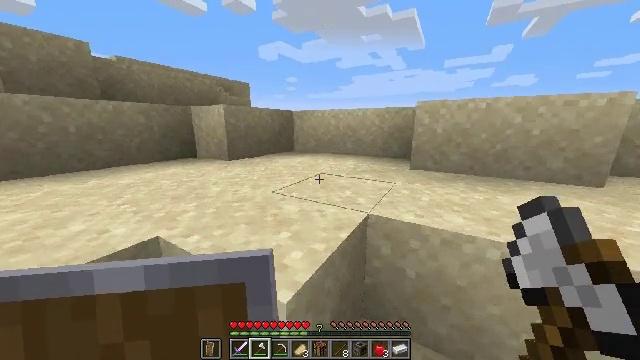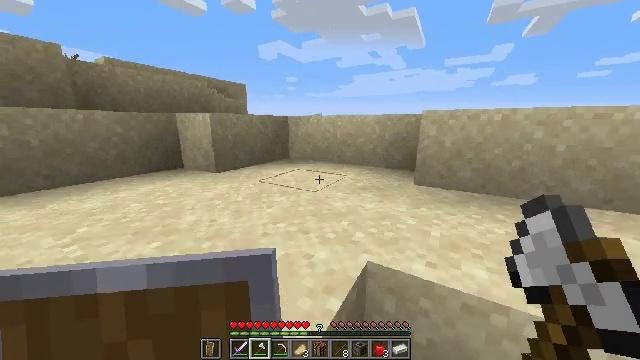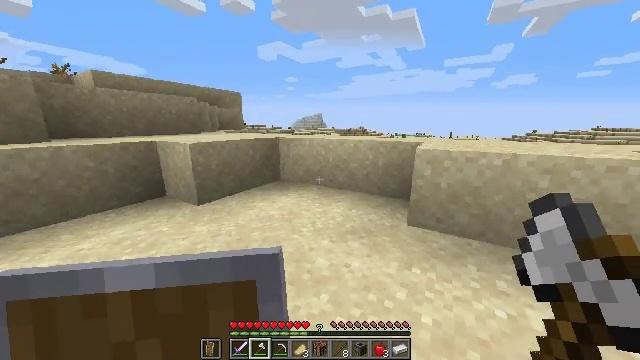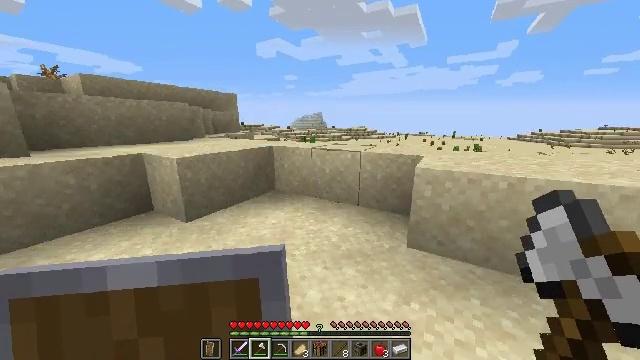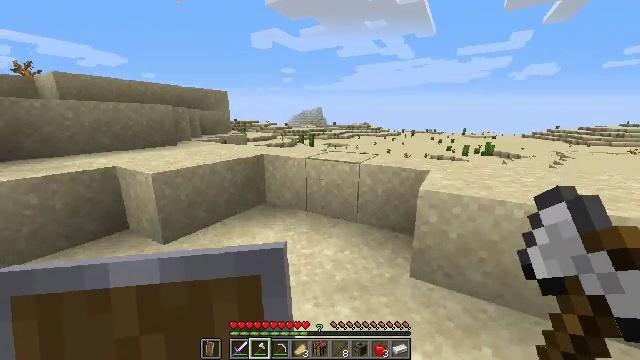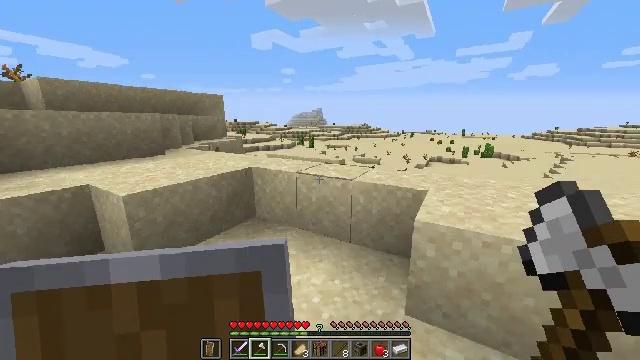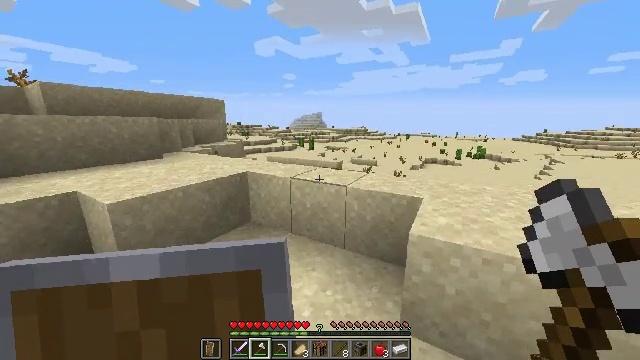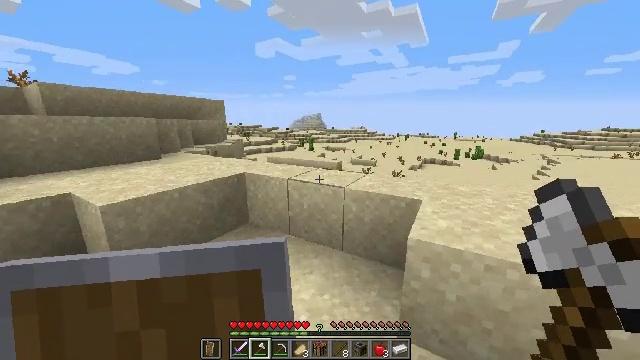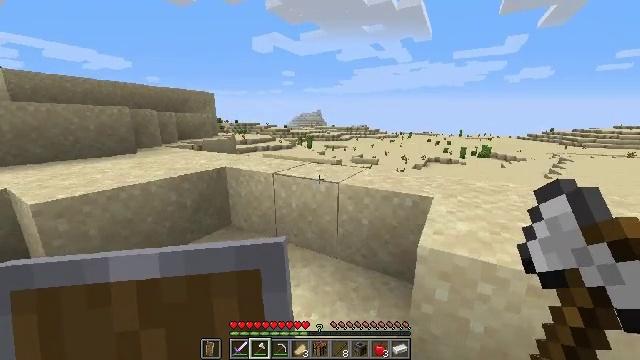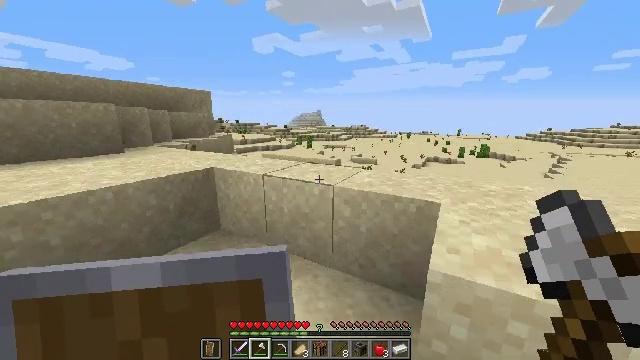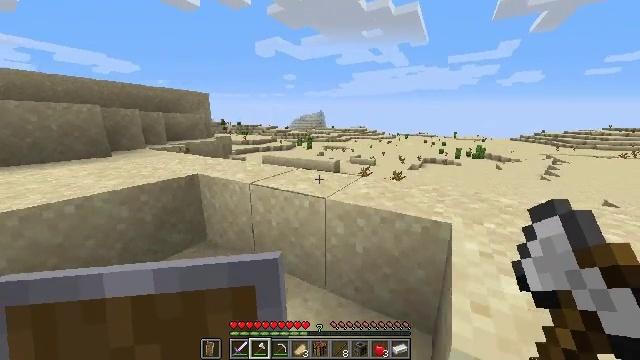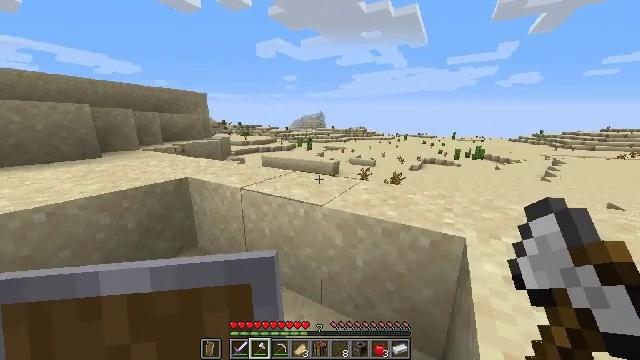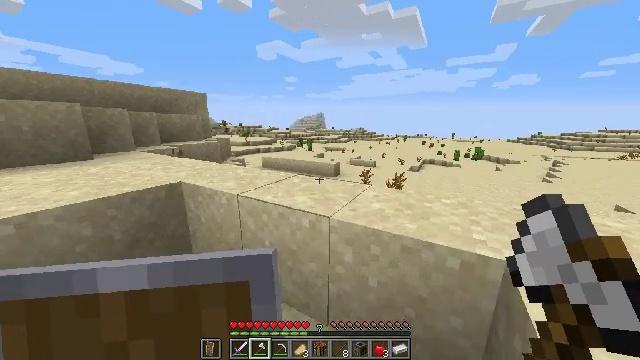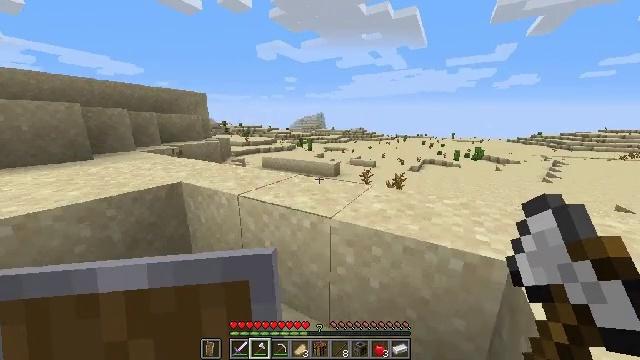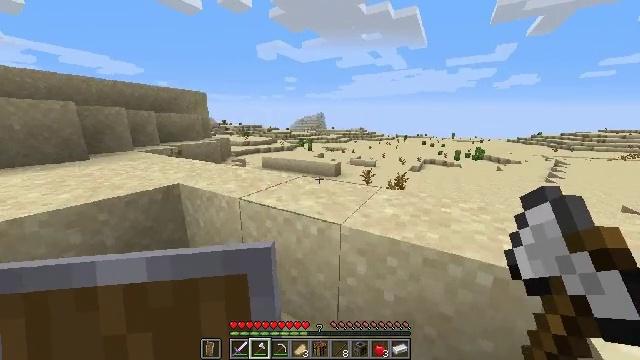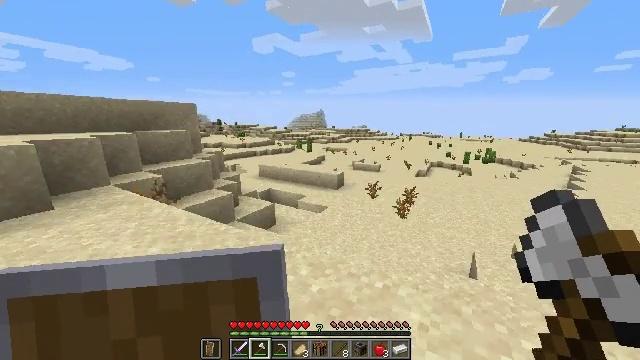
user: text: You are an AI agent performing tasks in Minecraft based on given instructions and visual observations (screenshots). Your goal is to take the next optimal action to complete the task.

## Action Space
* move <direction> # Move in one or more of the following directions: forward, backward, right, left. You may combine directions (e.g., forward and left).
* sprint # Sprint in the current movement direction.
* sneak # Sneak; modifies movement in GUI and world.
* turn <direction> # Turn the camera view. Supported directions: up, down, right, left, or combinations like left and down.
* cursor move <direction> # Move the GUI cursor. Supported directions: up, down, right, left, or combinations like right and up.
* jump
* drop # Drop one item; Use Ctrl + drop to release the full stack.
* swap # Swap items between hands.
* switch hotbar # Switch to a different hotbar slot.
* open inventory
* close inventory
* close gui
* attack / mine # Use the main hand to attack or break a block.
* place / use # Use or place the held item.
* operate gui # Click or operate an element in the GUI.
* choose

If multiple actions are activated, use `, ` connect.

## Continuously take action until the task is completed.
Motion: motion action
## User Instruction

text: Break the sugar cane.
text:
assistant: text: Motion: move forward, sprint, jump
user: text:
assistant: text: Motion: move forward, sprint, jump
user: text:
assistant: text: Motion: move forward, sprint, jump
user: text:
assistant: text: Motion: move forward, sprint, jump
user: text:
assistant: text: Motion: move forward, sprint, jump
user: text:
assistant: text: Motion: move forward, sprint, jump
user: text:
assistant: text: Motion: move forward, sprint, jump
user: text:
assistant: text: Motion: move forward, sprint
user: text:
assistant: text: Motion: move forward, sprint
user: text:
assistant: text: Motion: move forward, sprint
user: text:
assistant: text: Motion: move forward, sprint
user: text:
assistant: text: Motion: move forward, sprint
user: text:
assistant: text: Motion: move forward, sprint
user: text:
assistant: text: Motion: move forward, sprint, jump
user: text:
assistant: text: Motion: move forward, sprint, jump
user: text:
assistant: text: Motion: move forward, sprint, jump
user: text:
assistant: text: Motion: move forward, sprint, jump
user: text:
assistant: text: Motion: move forward, sprint, jump
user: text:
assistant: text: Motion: move forward, sprint, jump
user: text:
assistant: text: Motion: move forward, sprint, jump
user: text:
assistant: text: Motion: move forward, sprint, jump
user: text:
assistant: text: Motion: move forward, sprint, jump
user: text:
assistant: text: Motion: move forward, sprint, jump
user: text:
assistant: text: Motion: move forward, sprint, jump
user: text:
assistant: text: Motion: move forward, sprint, jump
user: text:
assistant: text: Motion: move forward, sprint, jump
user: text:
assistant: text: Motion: move forward, sprint, jump
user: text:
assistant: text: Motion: move forward, sprint, jump
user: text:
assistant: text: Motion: move forward, sprint, jump
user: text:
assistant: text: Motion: move forward, sprint